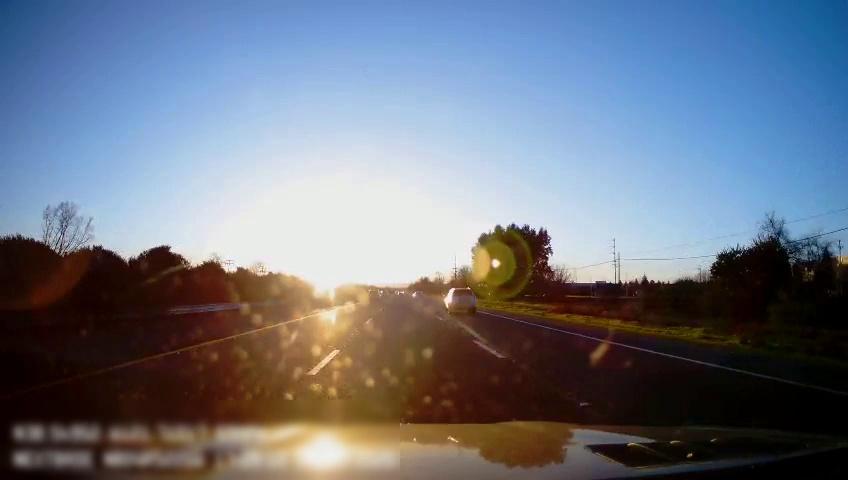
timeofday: Day
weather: Sunny
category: Drivable Space
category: Vehicles | SUV
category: Vehicles | SUV
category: Vehicles | Car
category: Lanes | Alternate Lane
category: Lanes | Current Lane
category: Lanes | Current Lane
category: Lanes | Alternate Lane